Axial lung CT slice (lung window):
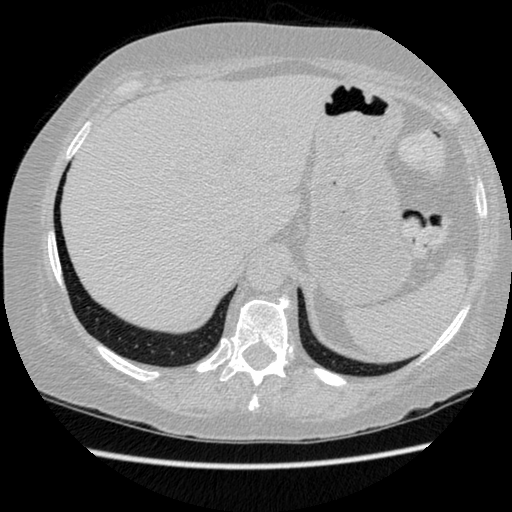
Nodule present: no